Question: My question is tough to explain so let me give you a visual. First, I have this view to work with:

I have the XML in the 'AuditValue' column. I want to add every other column to the XML column as attributes. So my first row would look like this:
'''
<row ManufacturerID="6"
ManufacturerName="AMES999"
IsDeleted="0" Concurrency="AAAAAAABTAk="
EntryID="1"
TableName="Manufacturers"
AuditDate="2013-01-30 15:48:24.69" ChangeType="U"/>
'''
I would like to do this dynamically. Semantically, I mean: For every column in the view except for the AuditValue column, add the column to the AuditValue column XML as an attribute.
I am SQL stupid for the most part. I know the basics, but that is about it. Help would be most appreciated. Any more info I can or need to provide, please let me know. I'm happy to provide anything needed.
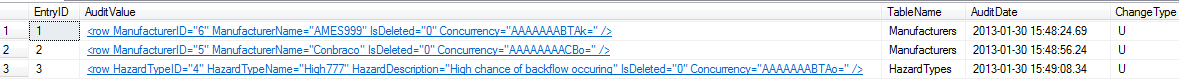
Answer: I have found no way to add the attributes to existing nodes in a query. You could of course create a temporary table from your table and modify the XML in the temporary table adding one attribute at a time.
Another option would be to accept the fact that this is hard and decide that you want to build an XML that has all the data but not in the exact way you want. For example this query.
'''
select *
from YourTable
for xml raw
'''
Will give you XML like this.
'''
<row EntryID="1" TableName="Manufacturers" AuditDate="2013-01-30T15:48:24.690" ChangeType="U">
<AuditValue>
<row ManufacturerID="6" ManufacturerName="AMES999" IsDeleted="0" Concurrency="AAAAAAABTAk=" />
</AuditValue>
</row>
'''
Or you could use this
'''
select EntryID as '@EntryID',
TableName as '@TableName',
AuditDate as '@AuditDate',
ChangeType as '@ChangeType',
AuditValue as '*'
from YourTable
for xml path('row')
'''
to get the XML
'''
<row EntryID="1" TableName="Manufacturers" AuditDate="2013-01-30T15:48:24.690" ChangeType="U">
<row ManufacturerID="6" ManufacturerName="AMES999" IsDeleted="0" Concurrency="AAAAAAABTAk=" />
</row>
'''
If you are ready to get really ugly with this you can try a combination of XML and string manipulation.
'''
select cast(replace(cast(AuditValue as nvarchar(max)), '/>', '') +
stuff(cast((
select EntryID, TableName, AuditDate, ChangeType
for xml raw, type
) as nvarchar(max)) ,1 , 4, '') as xml) as AuditValue
from YourTable
'''
Result:
'''
<row ManufacturerID="6"
ManufacturerName="AMES999"
IsDeleted="0"
Concurrency="AAAAAAABTAk="
EntryID="1"
TableName="Manufacturers"
AuditDate="2013-01-30T15:48:24.690"
ChangeType="U" />
'''
<URL>